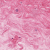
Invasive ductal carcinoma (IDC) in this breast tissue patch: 0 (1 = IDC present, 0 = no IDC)